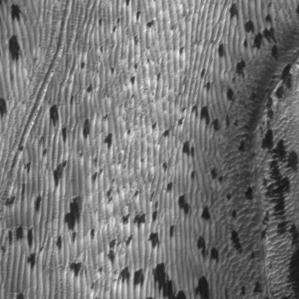
Label: frost